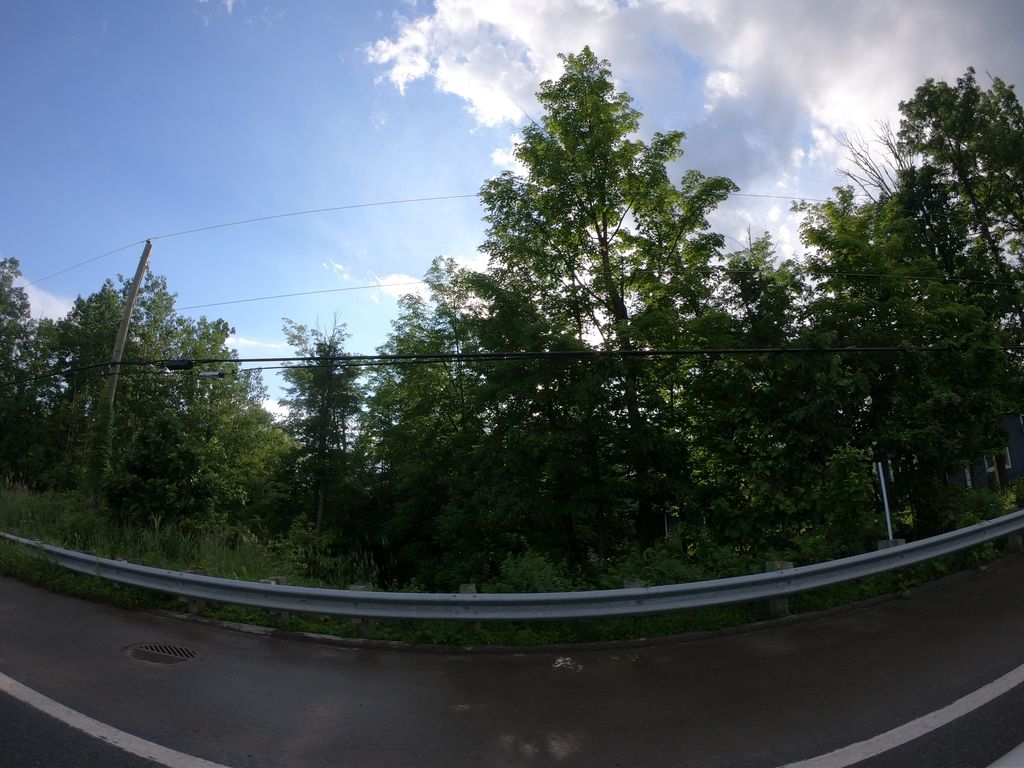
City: ottawa-gatineau